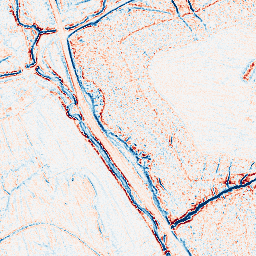
Category: edge_preserving
Decomposition family: anisotropic_diffusion
Decomposition parameters: iterations: 5
kappa: 10
gamma: 0.15
Upsampling method: cubic_catmull_rom
Upsampling parameters: scale: 2
Upsampling scale: 2